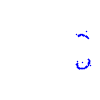
Particle: proton